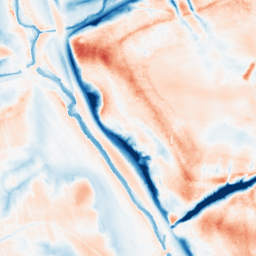
Category: classical
Decomposition family: gaussian_anisotropic
Decomposition parameters: sigma_x: 10
sigma_y: 10
Upsampling method: bspline
Upsampling parameters: scale: 4
Upsampling scale: 4